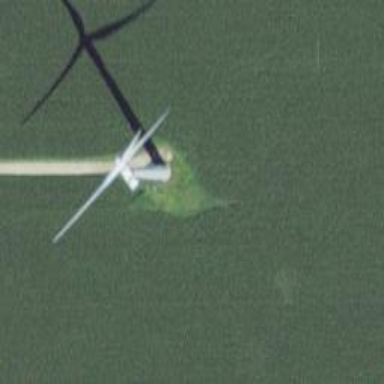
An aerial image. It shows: Wind generator powered by horizontal-axis wind turbine.